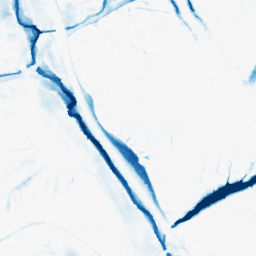
Category: morphological
Decomposition family: morphological_ellipse
Decomposition parameters: operation: closing
width: 20
height: 30
Upsampling method: bicubic_16x
Upsampling parameters: scale: 16
Upsampling scale: 16